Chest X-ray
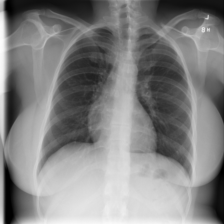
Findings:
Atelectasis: negative
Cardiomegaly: negative
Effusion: negative
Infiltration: negative
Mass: negative
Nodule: negative
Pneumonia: negative
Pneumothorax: negative
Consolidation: negative
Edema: negative
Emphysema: negative
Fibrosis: negative
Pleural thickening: negative
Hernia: negative